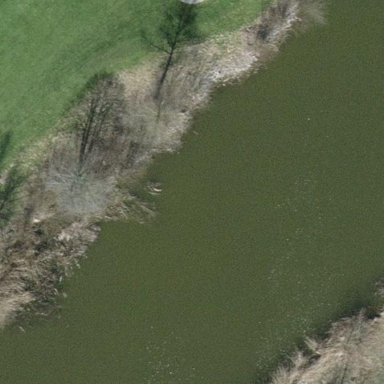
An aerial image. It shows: Water hazard on golf course. The hazard is natural water feature.